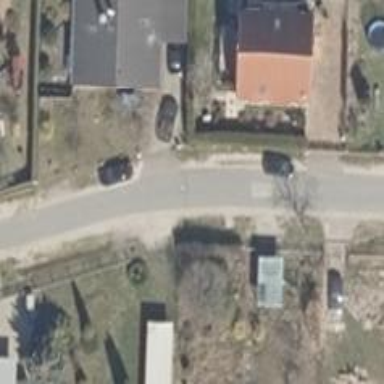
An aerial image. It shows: Asphalt road in residential area.